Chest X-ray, PA view. Patient: 48 years old, sex F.
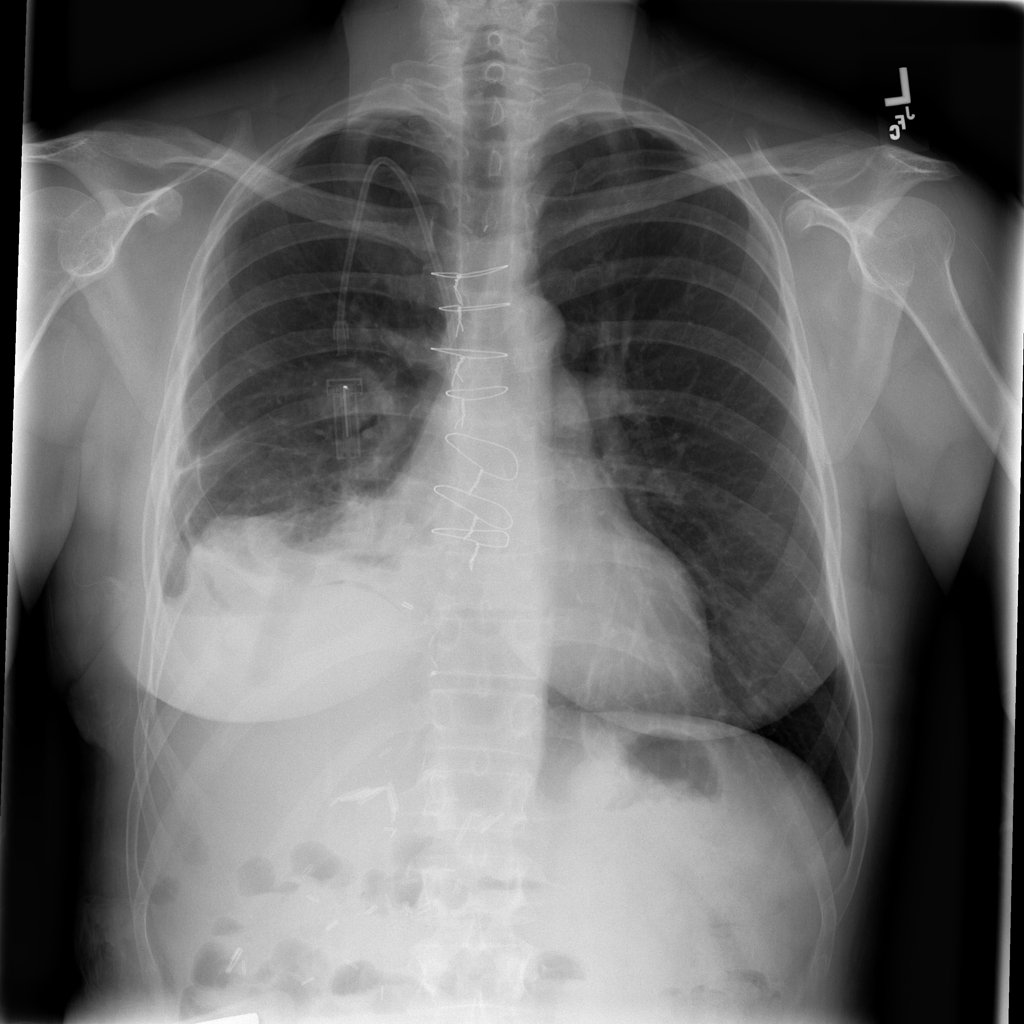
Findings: Effusion, Pneumothorax